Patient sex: F
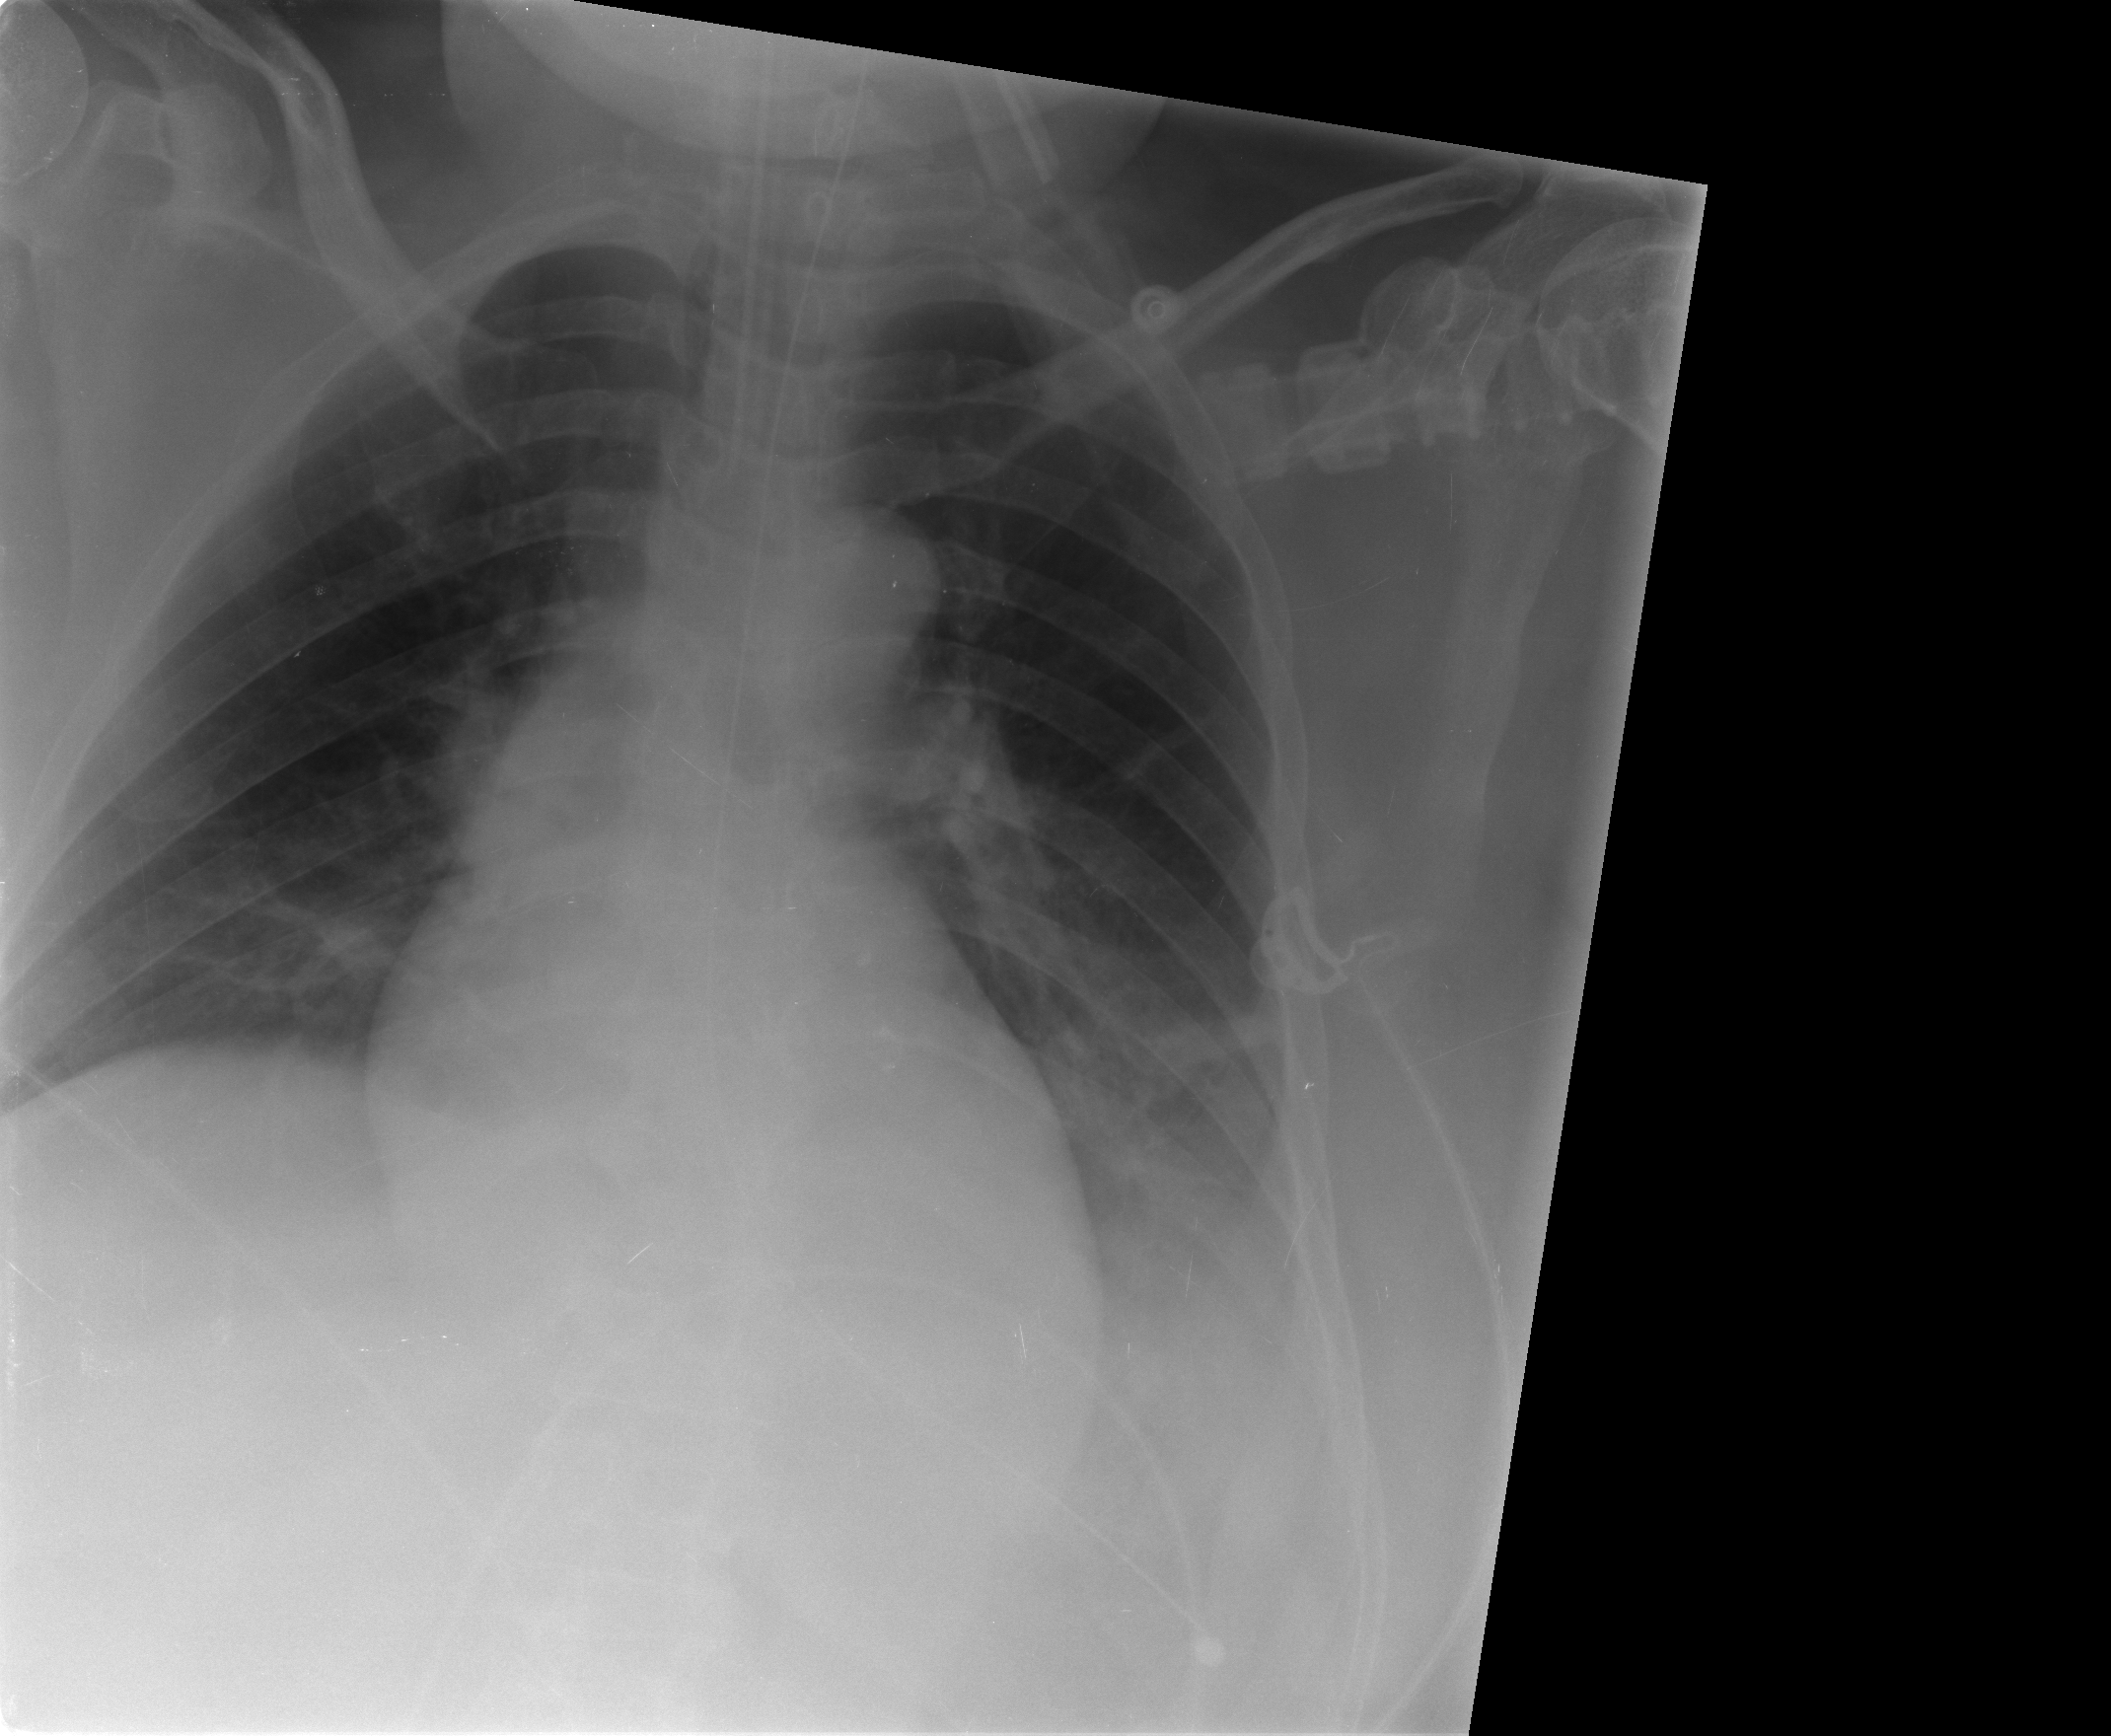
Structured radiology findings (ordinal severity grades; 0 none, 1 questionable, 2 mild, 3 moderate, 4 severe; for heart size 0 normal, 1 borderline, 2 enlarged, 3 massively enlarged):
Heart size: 0
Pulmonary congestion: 0
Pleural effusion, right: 0
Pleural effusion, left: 2
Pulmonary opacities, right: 0
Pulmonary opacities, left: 2
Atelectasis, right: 1
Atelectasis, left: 1